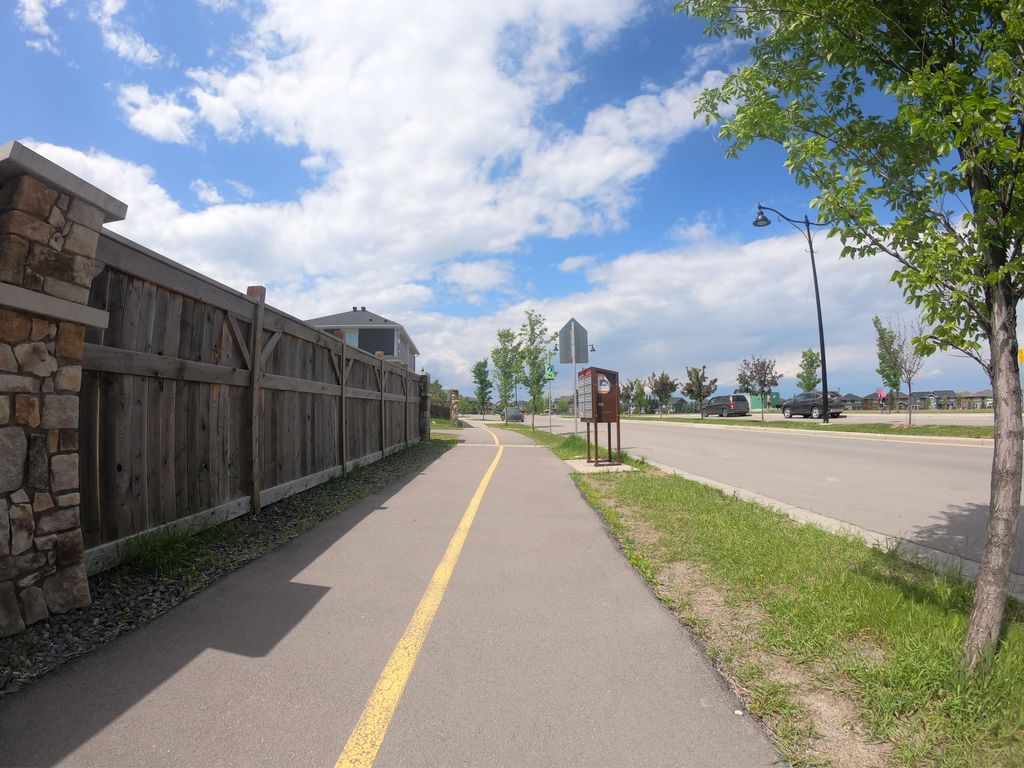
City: calgary